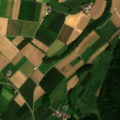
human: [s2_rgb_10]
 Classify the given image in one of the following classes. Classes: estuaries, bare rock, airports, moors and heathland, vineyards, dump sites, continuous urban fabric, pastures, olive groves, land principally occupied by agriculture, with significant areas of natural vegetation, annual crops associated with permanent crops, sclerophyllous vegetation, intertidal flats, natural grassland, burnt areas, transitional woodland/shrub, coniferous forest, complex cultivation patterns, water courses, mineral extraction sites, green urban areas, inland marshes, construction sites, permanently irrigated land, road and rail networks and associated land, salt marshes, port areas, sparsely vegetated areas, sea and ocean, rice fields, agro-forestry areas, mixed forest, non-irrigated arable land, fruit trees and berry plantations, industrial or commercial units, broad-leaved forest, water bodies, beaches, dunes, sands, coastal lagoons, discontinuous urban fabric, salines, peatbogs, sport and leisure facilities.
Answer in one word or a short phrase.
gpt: non-irrigated arable land, complex cultivation patterns, mixed forest